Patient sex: F
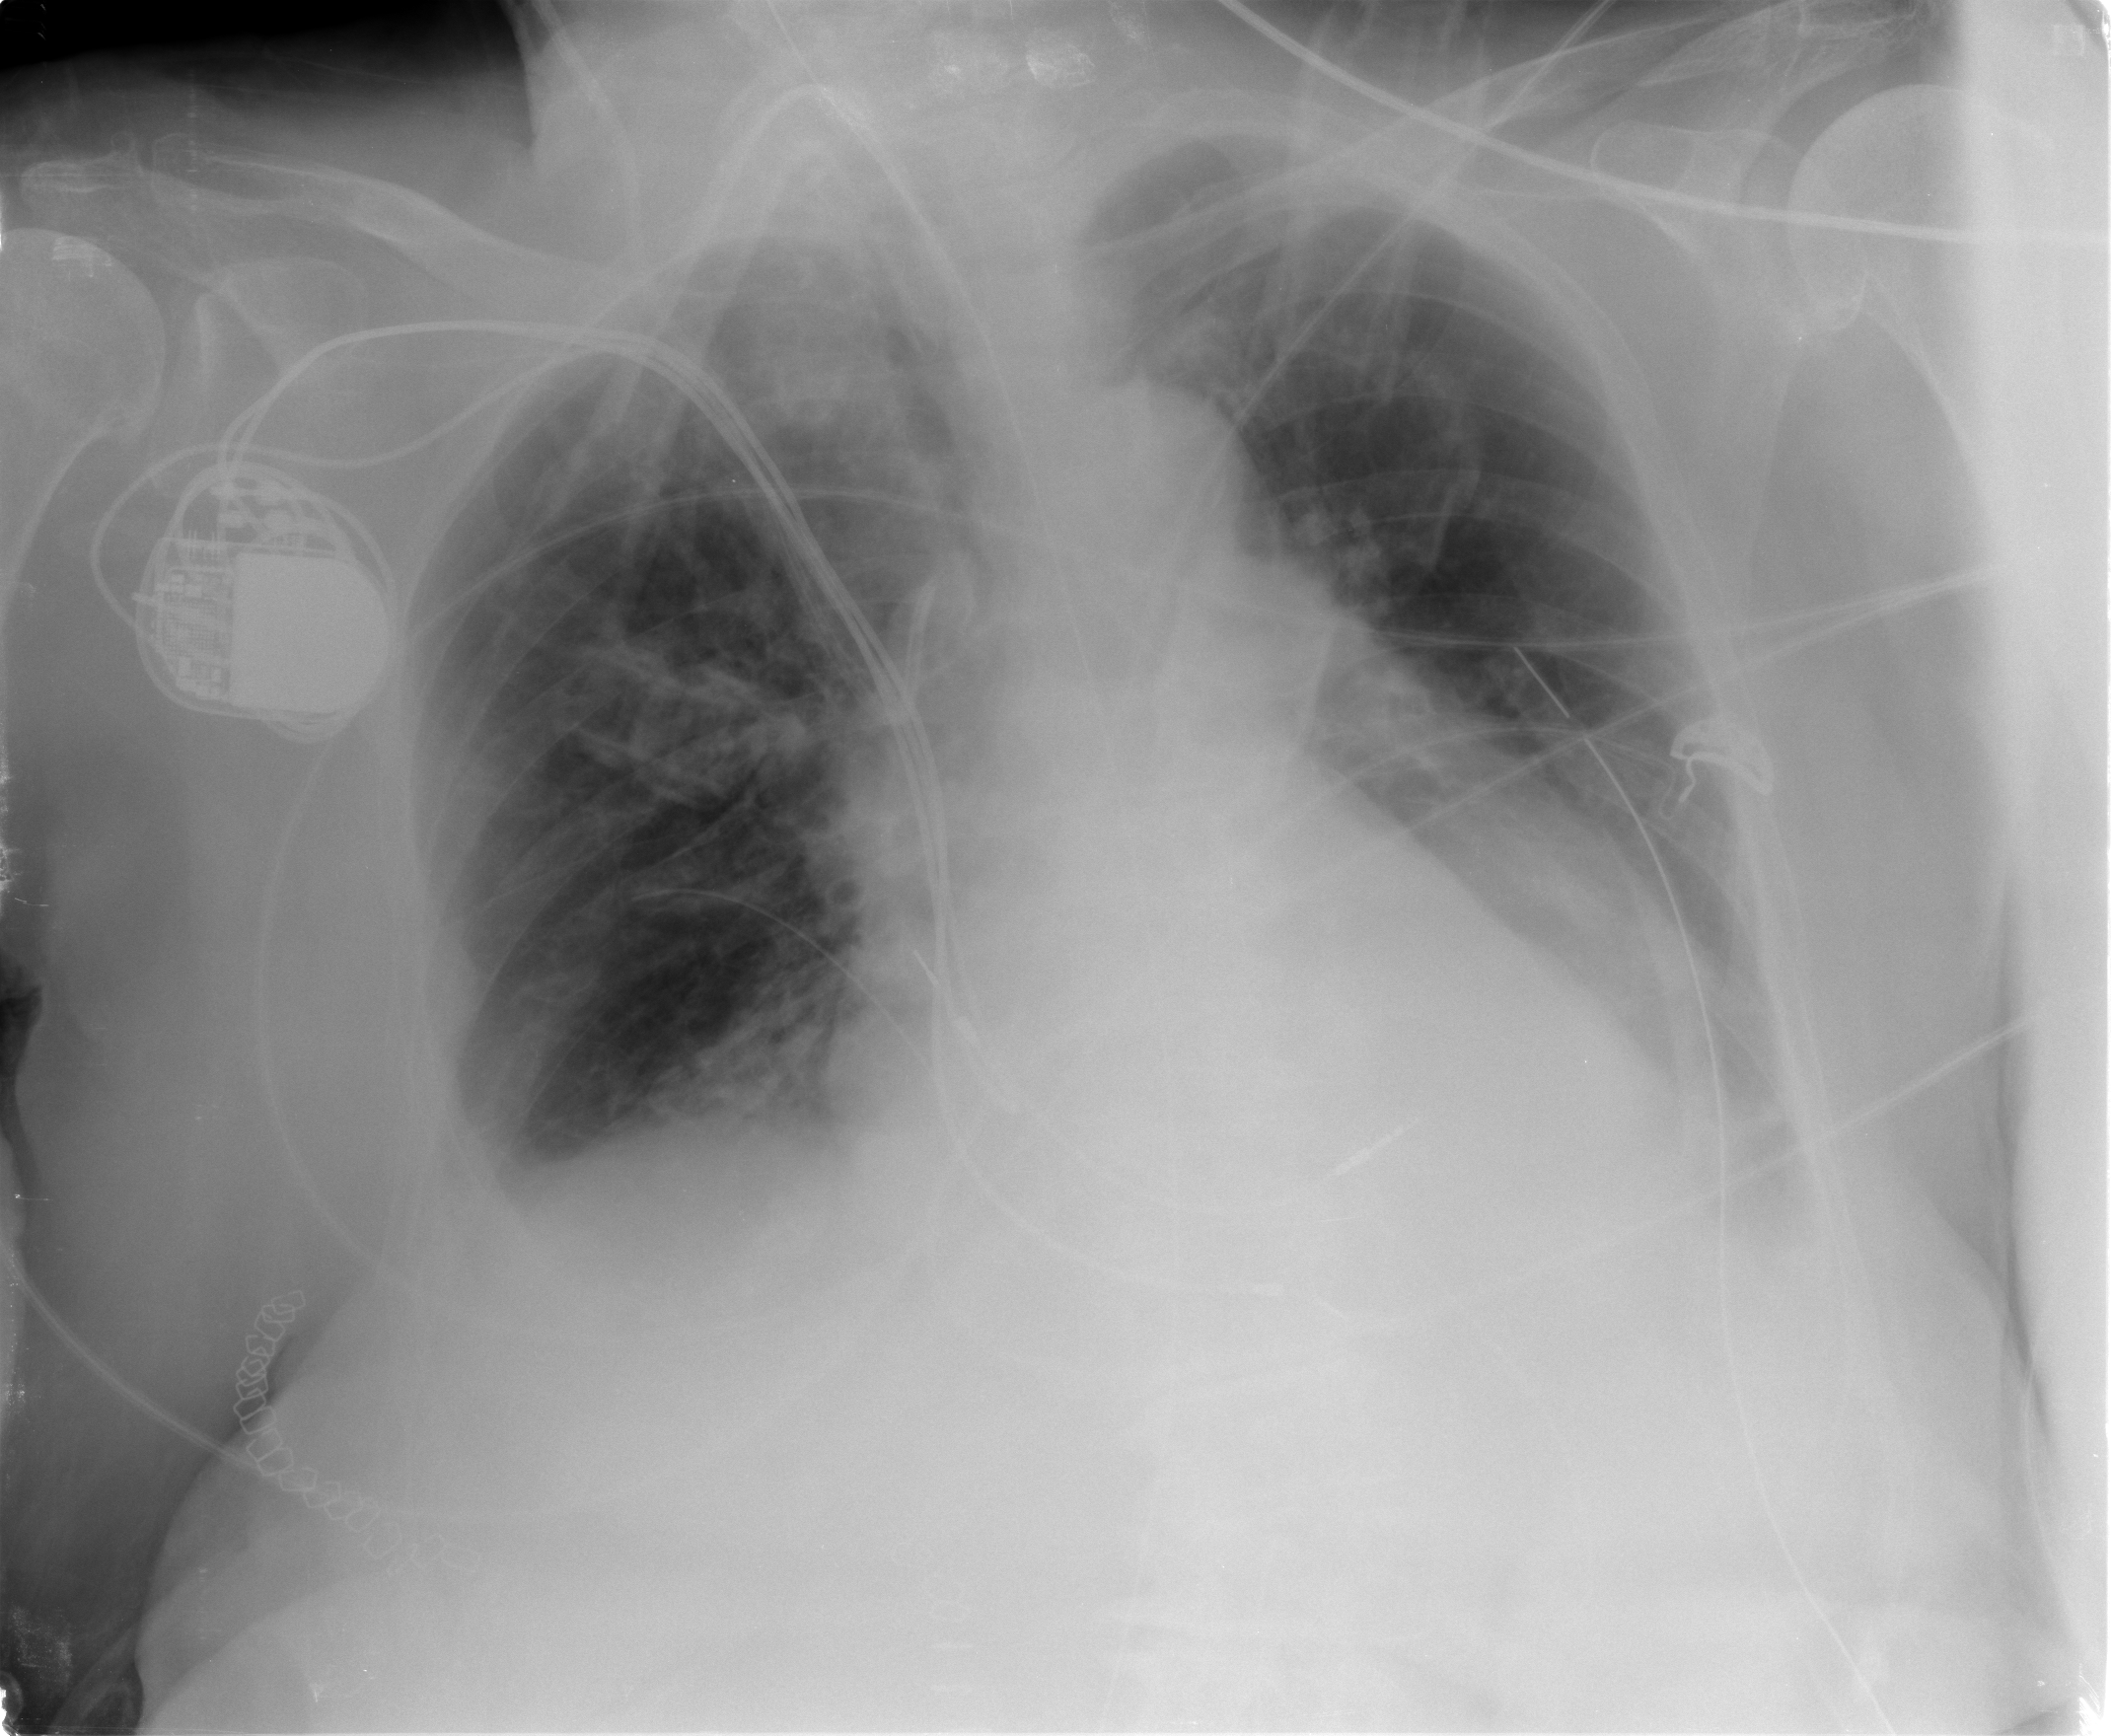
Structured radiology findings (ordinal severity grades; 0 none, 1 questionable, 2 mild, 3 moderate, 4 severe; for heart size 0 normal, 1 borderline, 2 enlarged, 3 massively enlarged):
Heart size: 2
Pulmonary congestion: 2
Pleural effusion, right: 2
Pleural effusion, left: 2
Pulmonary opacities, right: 2
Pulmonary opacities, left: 0
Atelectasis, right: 2
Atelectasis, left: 2